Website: home-depot
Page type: payment
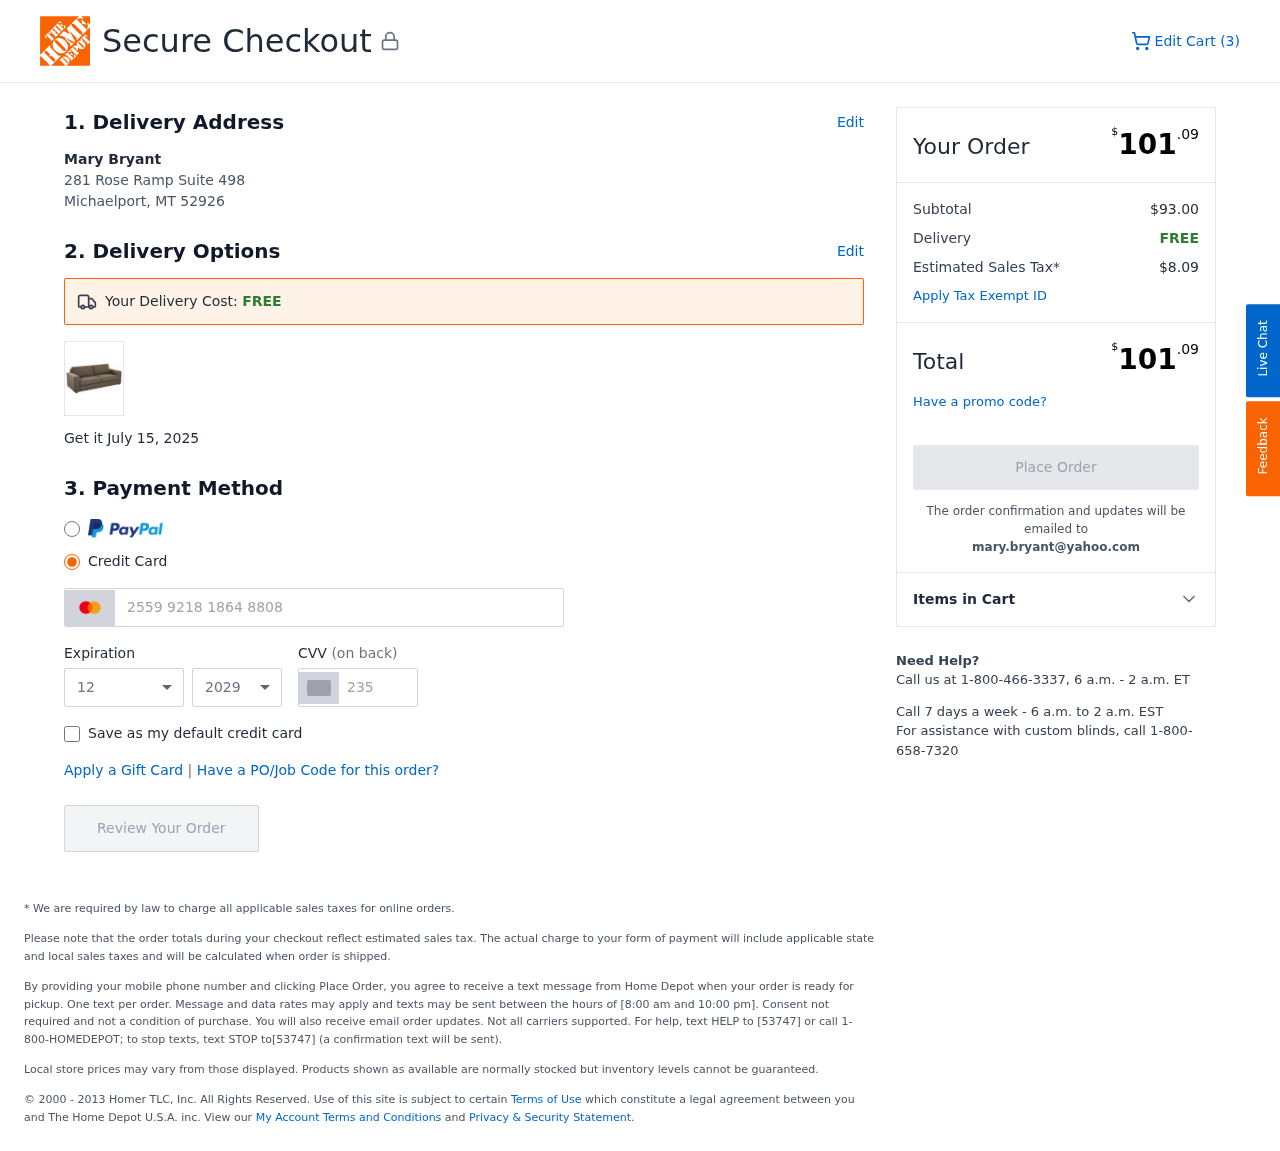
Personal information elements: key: PII_CARD_CVV
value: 235
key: PII_CARD_EXPIRY_MONTH
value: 12
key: PII_CARD_EXPIRY_YEAR
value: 29
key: PII_CARD_NUMBER
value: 2559 9218 1864 8808
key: PII_CITY_STATE_ZIP
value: Michaelport, MT 52926
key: PII_EMAIL
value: mary.bryant@yahoo.com
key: PII_FULLNAME
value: Mary Bryant
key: PII_STREET
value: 281 Rose Ramp Suite 498
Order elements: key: ORDER_NUM_ITEMS
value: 3
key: ORDER_DELIVERY_DATE
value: July 15, 2025
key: ORDER_TOTAL
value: $101.09
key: ORDER_SUBTOTAL
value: $93.00
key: ORDER_SHIPPING_COST
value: FREE
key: ORDER_TAX
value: $8.09